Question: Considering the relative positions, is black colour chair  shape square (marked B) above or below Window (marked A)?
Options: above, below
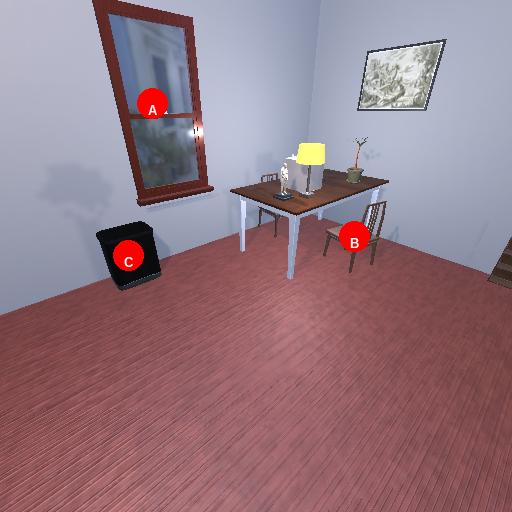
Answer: above